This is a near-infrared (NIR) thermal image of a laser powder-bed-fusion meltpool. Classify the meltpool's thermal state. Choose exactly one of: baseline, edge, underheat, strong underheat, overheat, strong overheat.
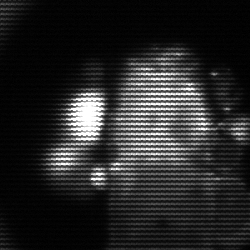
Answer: strong underheat